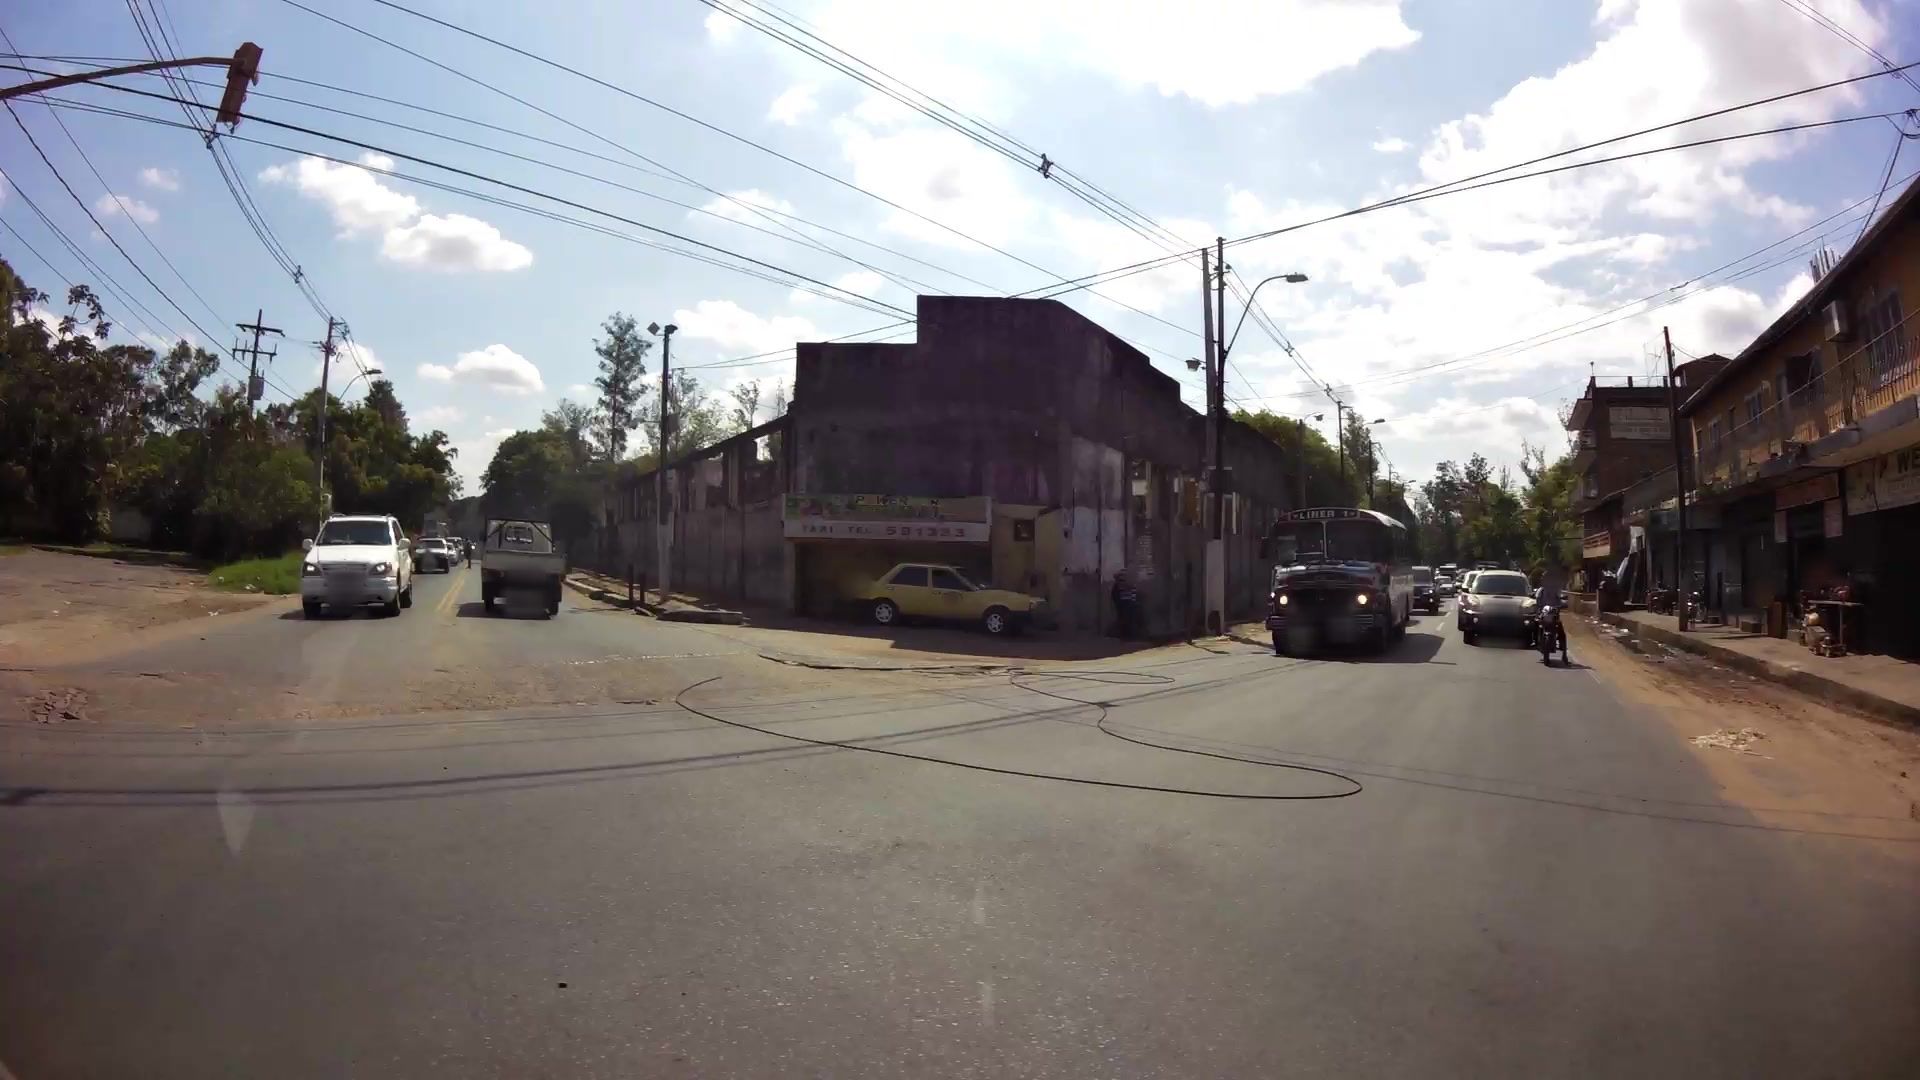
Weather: clear
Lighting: day
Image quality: good
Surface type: driving surface
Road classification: secondary
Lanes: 2.0
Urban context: urban centre
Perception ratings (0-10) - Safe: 1.33, Lively: 3.53, Beautiful: 2.86, Boring: 3.75, Depressing: 6.9, Wealthy: 0.89